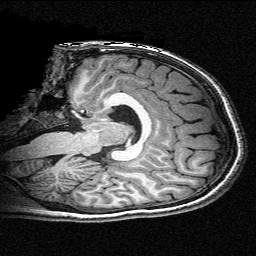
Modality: T1w
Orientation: sagittal
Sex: male